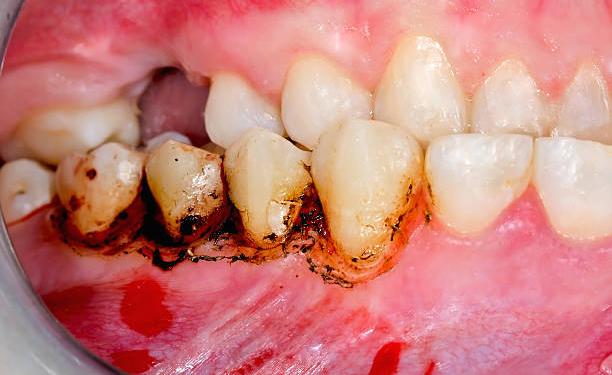
Condition: Gingivitis